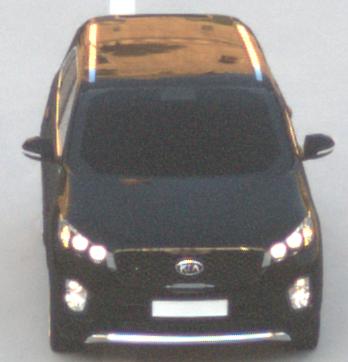
Make: KIA
Model: Sorento 2.2 CRDi
Detailed model: Sorento (UM)
Model produced from: 2015/03
Model produced until: 2017/10
Doors: 5
Color: black
Road condition: dry road
Daytime: sunrise or sunset
Contrast: low contrast